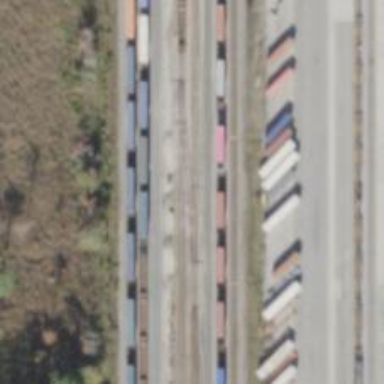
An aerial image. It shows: Railway yard used for servicing trains.